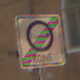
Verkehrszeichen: EndeUmweltzone
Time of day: MorningAfternoon
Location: Outdoor (Urban)
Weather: Clear
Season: NotSpecified
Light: Natural